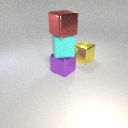
large cyan rubber cube above large purple metal cube